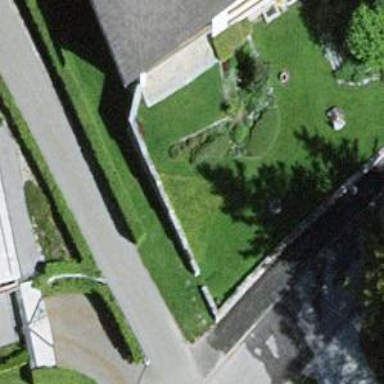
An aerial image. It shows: Hedge barrier.